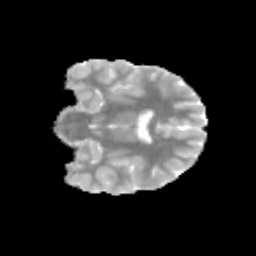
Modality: MD
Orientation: coronal
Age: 10
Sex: male
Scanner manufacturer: siemens
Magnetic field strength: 3 T
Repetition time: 3.8 s
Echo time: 0.07 s